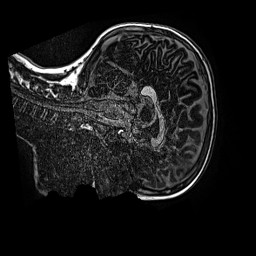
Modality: MP2RAGE
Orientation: sagittal
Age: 9
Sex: male
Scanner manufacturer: siemens
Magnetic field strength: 3 T
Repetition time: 4 s
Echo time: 0.00299 s